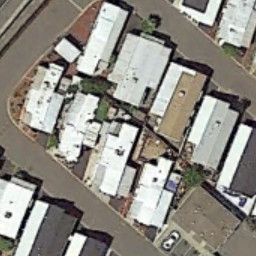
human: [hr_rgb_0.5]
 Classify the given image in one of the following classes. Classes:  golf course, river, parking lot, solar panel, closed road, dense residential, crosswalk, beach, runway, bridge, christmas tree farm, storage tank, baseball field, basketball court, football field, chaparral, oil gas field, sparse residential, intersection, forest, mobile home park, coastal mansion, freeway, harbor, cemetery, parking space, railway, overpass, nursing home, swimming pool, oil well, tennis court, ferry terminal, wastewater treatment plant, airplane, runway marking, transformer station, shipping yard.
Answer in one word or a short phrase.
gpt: mobile home park